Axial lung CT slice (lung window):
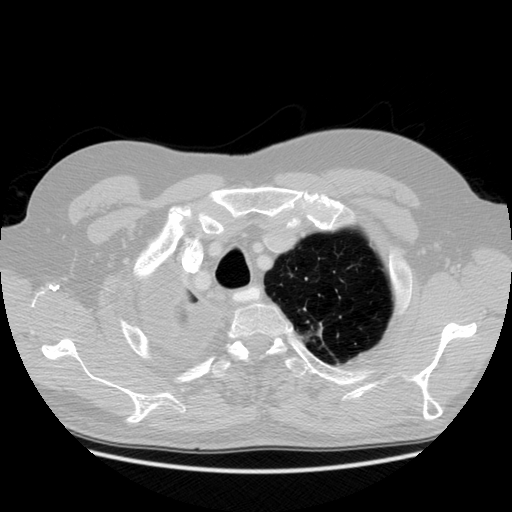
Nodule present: no